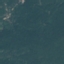
Label: Forest